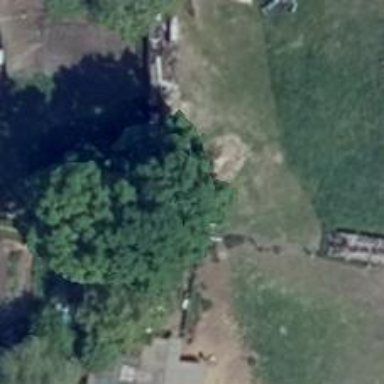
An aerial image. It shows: Deciduous broadleaved tree.